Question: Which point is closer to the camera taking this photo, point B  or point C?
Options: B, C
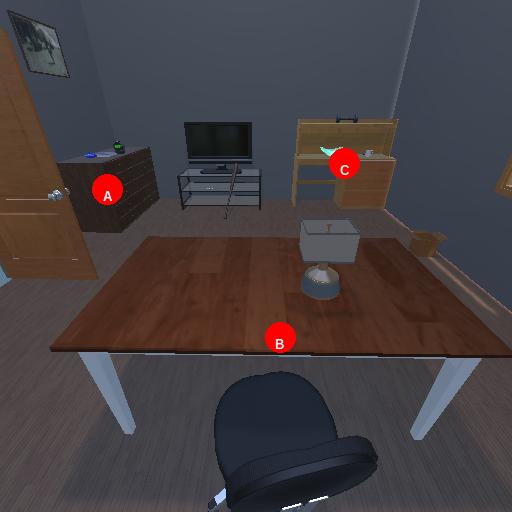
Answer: B